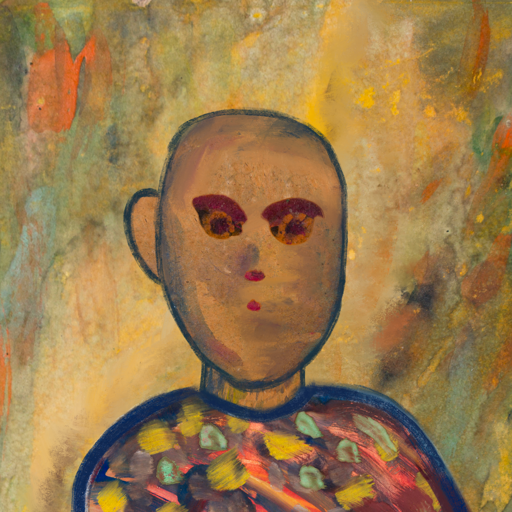
Background: Comrade, Head And Neck Front: In_The_Sun, Face Front: Doll, Bust: Mother_And_Son_Mother, Hair Front: Blank, Head Accessory: Blank, Second Necklace: Blank, Necklace: Blank, Baby: Blank